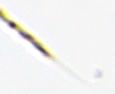
Label: Rhizosolenia